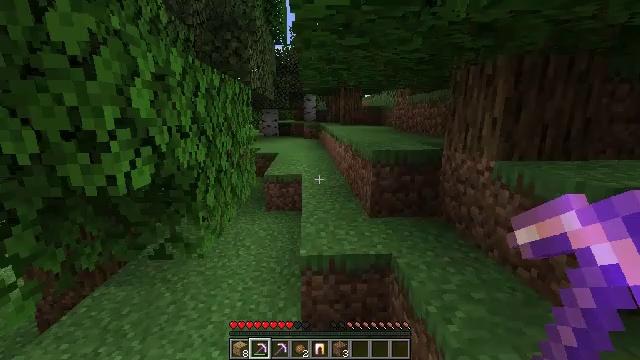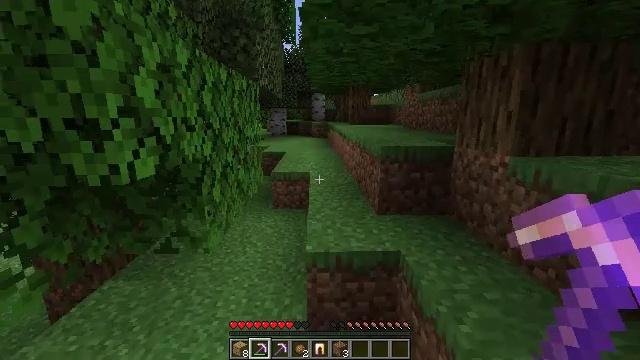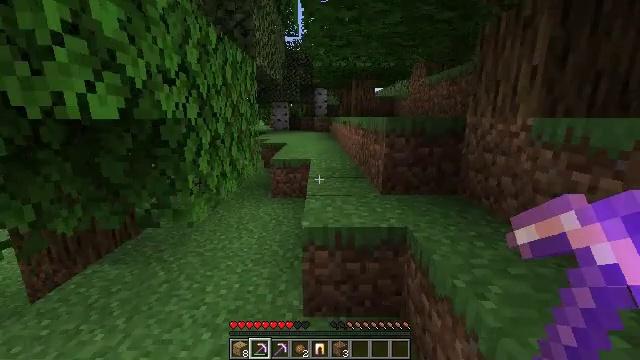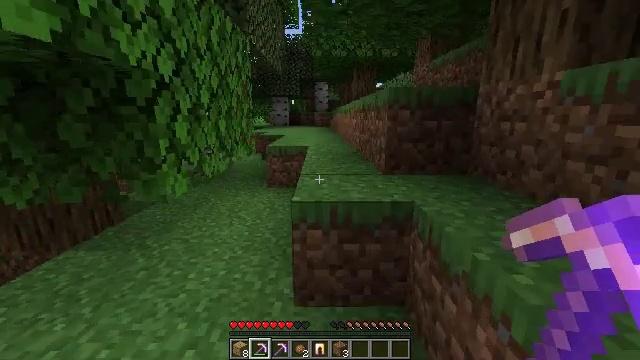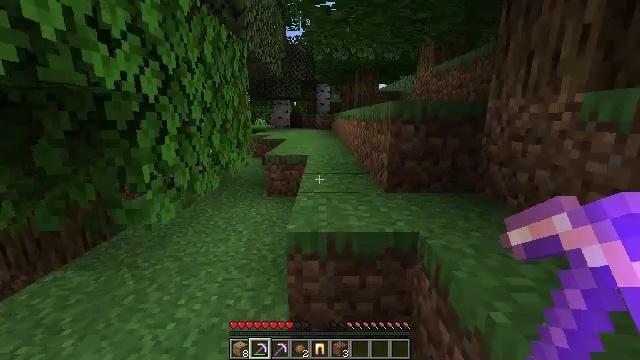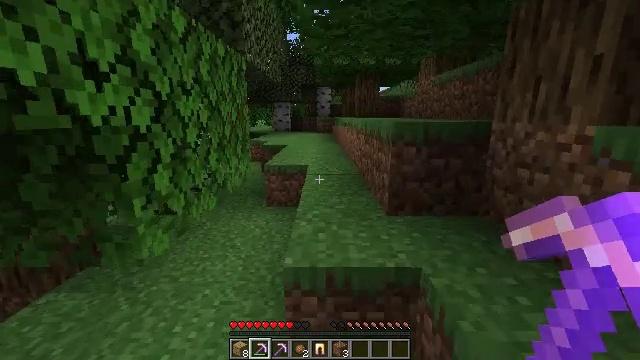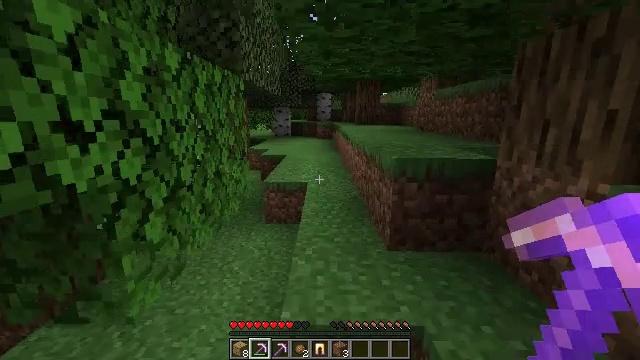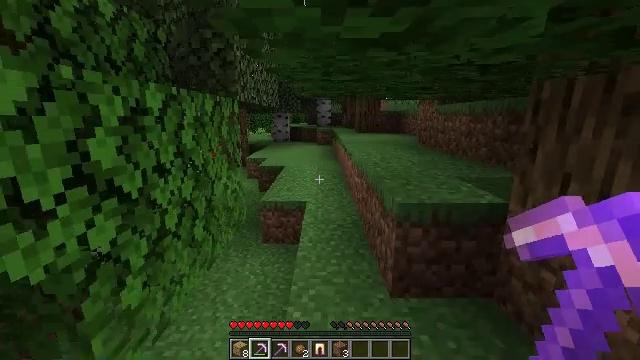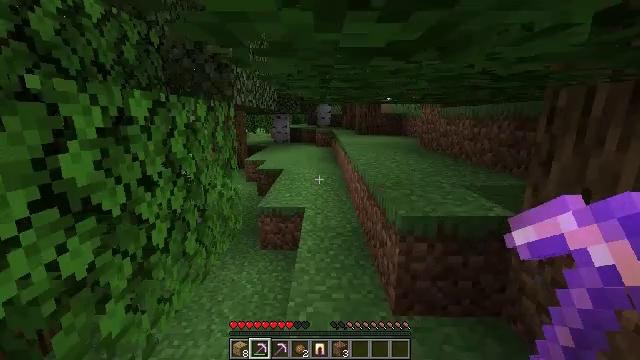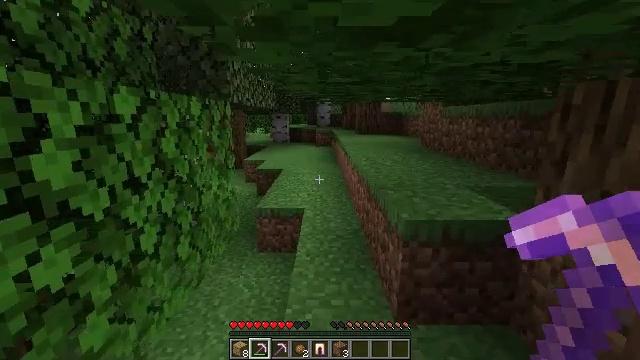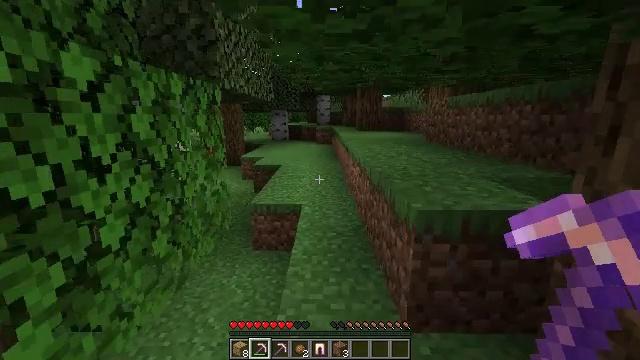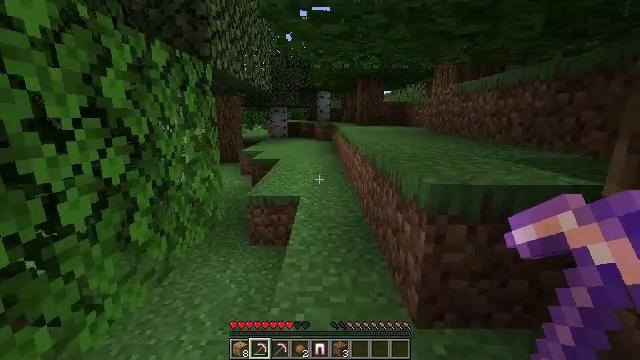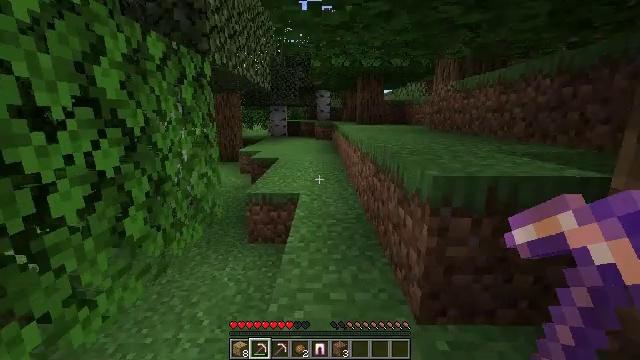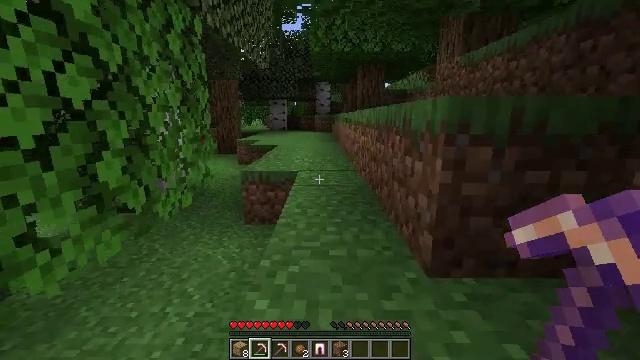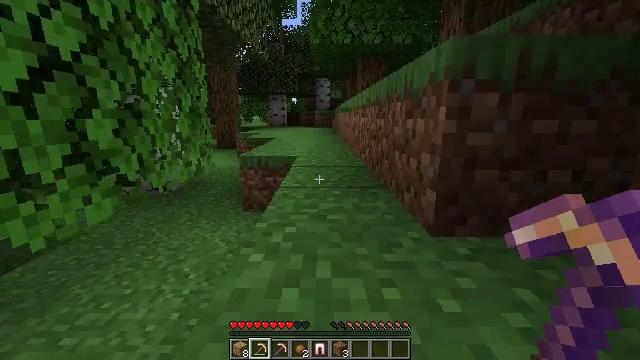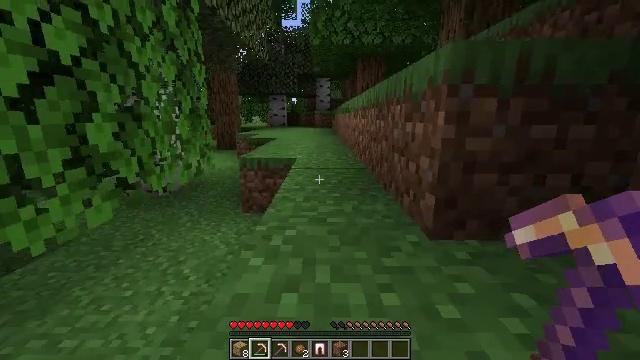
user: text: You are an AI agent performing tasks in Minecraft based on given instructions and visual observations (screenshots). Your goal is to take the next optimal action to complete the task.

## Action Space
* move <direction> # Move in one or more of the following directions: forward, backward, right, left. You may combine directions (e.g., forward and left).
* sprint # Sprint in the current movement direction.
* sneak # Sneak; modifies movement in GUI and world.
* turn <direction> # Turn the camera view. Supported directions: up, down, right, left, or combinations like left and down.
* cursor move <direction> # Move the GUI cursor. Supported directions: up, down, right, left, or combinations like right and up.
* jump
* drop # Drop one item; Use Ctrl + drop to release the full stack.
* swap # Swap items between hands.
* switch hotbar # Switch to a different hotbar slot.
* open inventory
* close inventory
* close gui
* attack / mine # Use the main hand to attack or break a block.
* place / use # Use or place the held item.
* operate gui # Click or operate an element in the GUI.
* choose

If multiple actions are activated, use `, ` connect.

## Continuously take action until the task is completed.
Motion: motion action
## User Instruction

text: Remove oak leaves from branches.
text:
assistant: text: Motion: move forward, turn left, jump
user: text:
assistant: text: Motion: move forward, jump
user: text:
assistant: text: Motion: move forward, jump
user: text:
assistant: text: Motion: move forward, jump
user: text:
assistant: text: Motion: move forward, jump
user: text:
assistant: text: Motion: move forward, jump
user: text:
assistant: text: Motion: move forward, jump
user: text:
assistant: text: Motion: move forward, jump
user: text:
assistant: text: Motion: move forward, jump
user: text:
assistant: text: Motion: move forward, jump
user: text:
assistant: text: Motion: move forward, jump
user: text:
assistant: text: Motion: move forward, jump
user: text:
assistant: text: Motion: move forward, jump
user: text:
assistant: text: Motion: move forward, jump
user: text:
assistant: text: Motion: move forward, jump
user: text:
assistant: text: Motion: move forward, jump
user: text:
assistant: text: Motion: move forward, jump
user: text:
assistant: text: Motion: move forward, jump
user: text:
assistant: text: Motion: move forward, jump
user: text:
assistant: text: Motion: move forward, jump
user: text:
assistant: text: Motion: move forward, jump
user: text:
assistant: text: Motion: move forward, jump
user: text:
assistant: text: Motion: move forward, jump
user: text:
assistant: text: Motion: move forward, jump
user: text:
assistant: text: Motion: move forward
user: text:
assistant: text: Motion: move forward
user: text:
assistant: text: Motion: move forward
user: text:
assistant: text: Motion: move forward
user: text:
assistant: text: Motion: move forward
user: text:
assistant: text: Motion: move forward